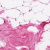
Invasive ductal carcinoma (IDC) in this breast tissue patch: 0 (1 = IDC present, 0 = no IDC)